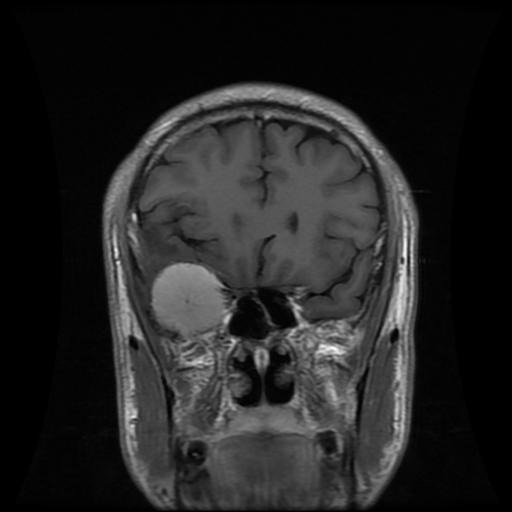
Label: meningioma